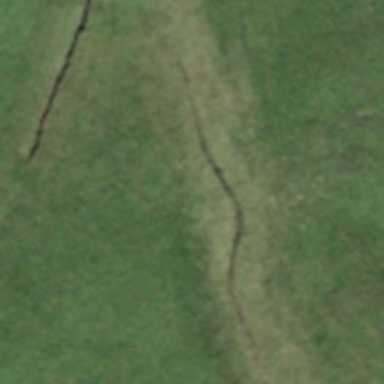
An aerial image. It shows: Ditch in the surroundings.